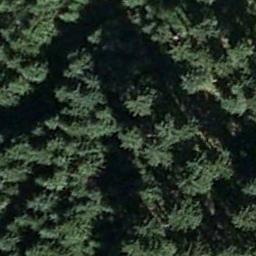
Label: forest